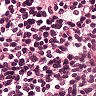
Metastatic tissue present: no